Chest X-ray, PA view. Patient: 66 years old, sex M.
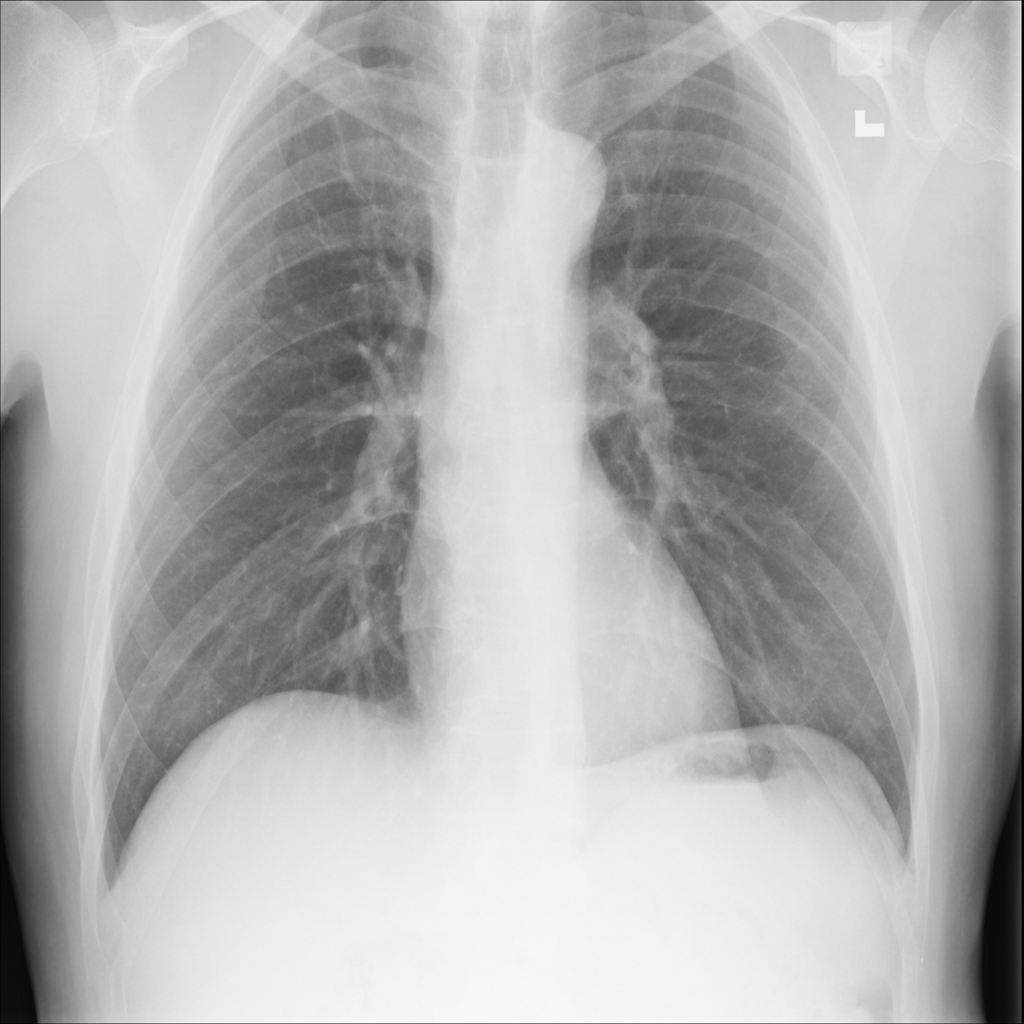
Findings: No Finding